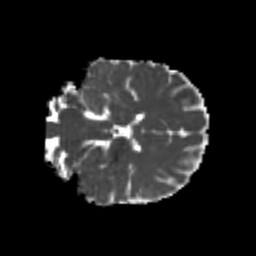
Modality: MD
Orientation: coronal
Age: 22
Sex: female
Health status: healthy
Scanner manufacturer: philips
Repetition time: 7.393 s
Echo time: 0.08599 s